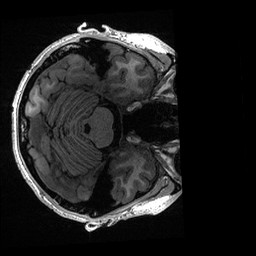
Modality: T1w
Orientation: axial
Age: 18
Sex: male
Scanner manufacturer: ge
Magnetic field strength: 3 T
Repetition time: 0.006952 s
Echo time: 0.00292 s